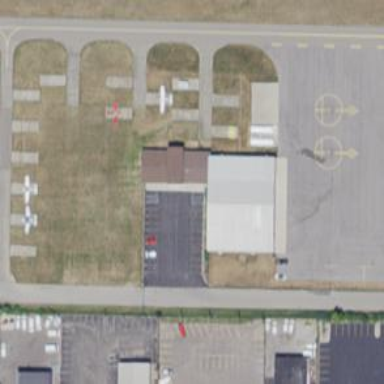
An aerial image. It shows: View of taxiway at the airport.